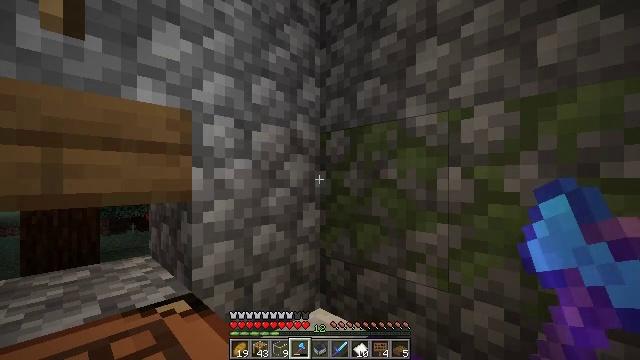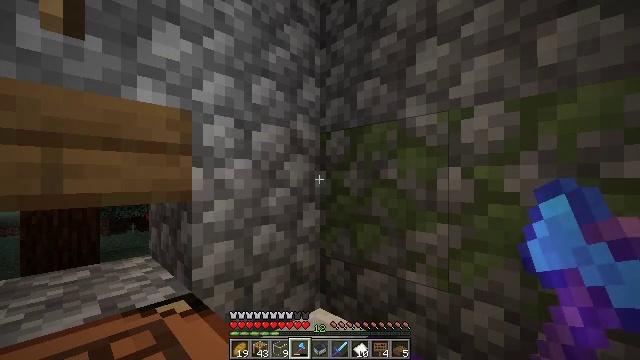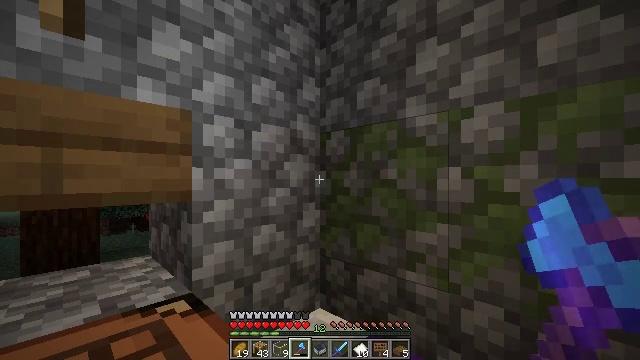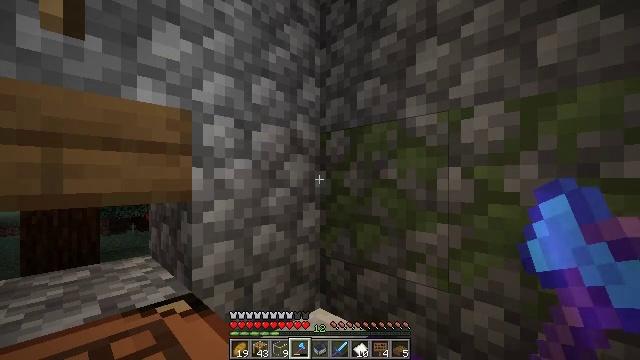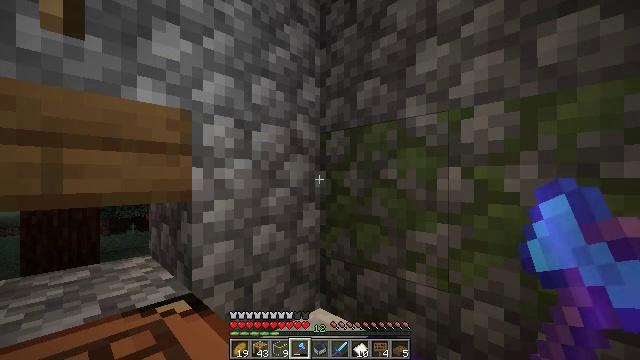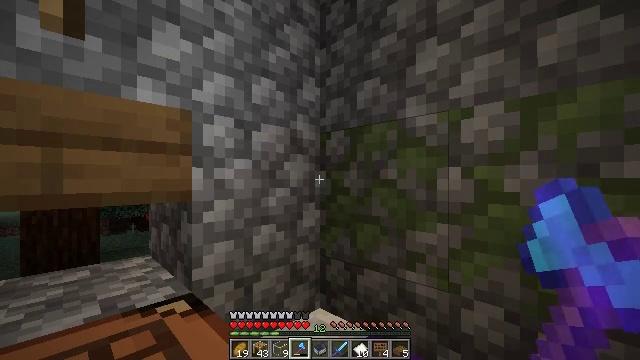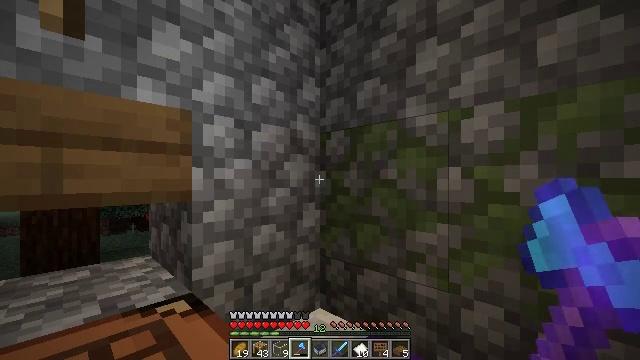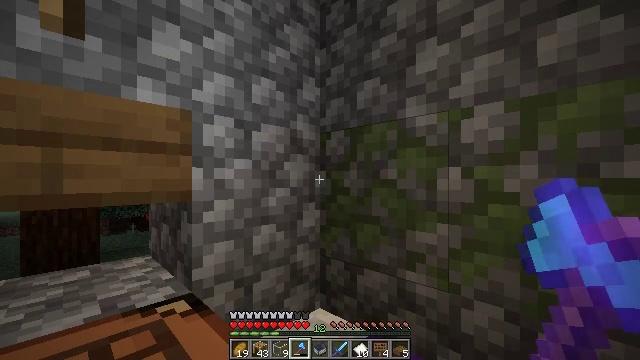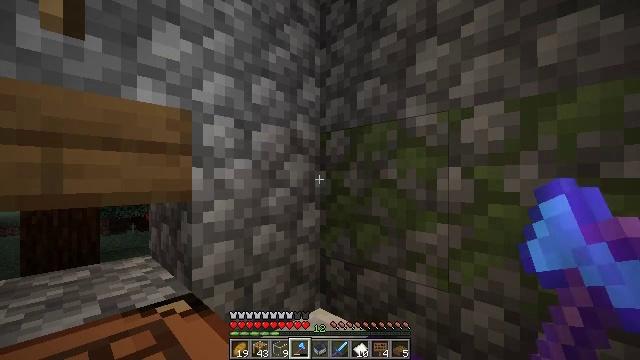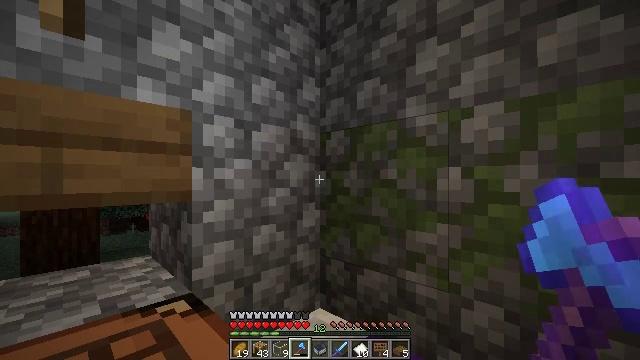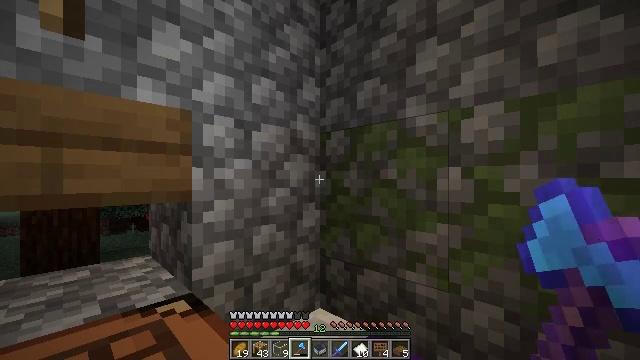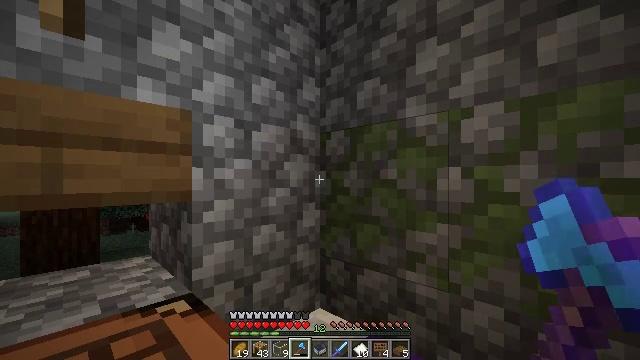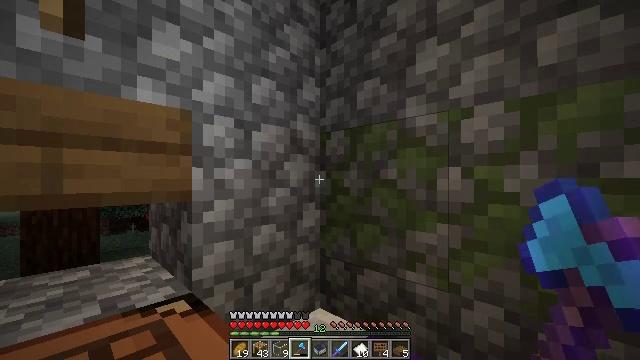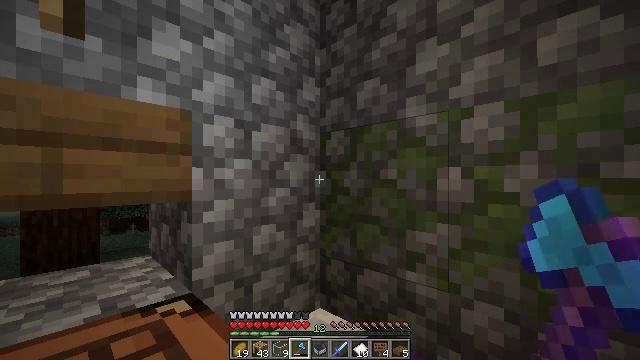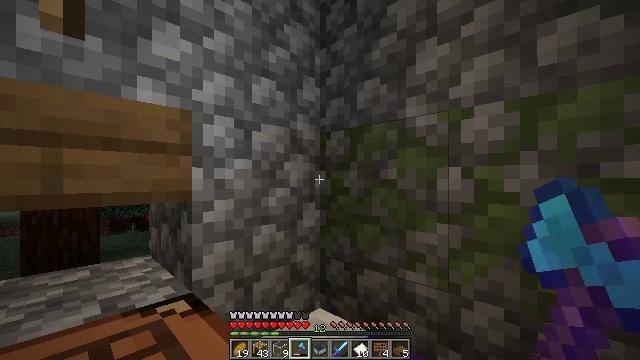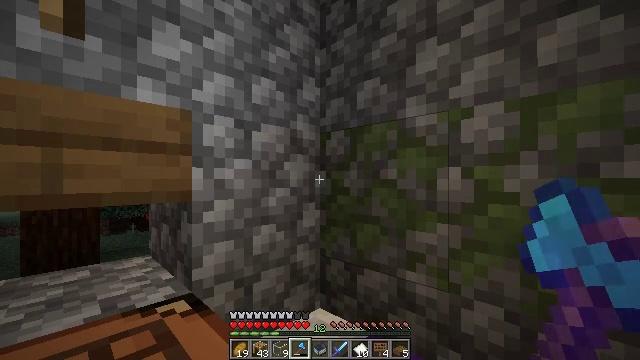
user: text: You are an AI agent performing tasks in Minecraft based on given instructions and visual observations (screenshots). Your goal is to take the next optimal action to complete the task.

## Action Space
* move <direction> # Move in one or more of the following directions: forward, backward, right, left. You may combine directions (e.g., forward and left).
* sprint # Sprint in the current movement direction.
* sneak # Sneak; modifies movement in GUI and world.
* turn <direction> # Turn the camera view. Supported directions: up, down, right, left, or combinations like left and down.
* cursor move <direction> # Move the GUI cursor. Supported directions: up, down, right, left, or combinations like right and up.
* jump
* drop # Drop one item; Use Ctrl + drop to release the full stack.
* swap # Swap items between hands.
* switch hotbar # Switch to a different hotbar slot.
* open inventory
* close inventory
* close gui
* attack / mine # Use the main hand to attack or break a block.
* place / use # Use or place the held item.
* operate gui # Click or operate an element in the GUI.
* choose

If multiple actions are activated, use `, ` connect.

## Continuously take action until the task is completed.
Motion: motion action
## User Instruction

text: Use the crafting table to make iron boots.
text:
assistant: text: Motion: no_op
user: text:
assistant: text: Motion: no_op
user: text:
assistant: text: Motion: no_op
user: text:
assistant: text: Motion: no_op
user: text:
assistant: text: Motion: no_op
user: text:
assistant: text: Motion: no_op
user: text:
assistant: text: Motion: no_op
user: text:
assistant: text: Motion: no_op
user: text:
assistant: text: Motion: no_op
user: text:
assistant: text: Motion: no_op
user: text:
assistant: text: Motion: no_op
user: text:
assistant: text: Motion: no_op
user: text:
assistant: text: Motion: no_op
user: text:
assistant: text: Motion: no_op
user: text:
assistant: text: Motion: no_op
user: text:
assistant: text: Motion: no_op
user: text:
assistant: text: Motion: no_op
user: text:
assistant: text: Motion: no_op
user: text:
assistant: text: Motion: no_op
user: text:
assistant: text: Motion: no_op
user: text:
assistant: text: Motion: no_op
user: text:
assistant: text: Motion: no_op
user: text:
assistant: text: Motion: no_op
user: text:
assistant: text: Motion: no_op
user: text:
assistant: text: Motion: no_op
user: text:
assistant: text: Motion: no_op
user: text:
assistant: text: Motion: no_op
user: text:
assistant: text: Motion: no_op
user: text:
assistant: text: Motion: no_op
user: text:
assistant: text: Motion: no_op